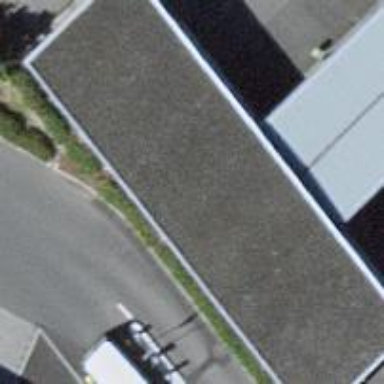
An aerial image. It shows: Building housing car wash facility.